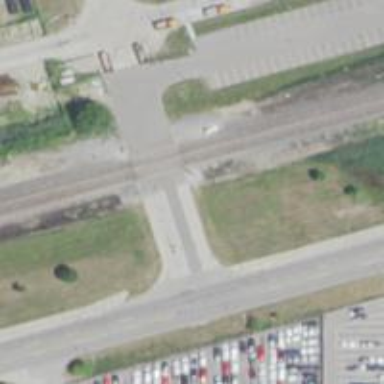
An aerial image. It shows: Level crossing along the railway.